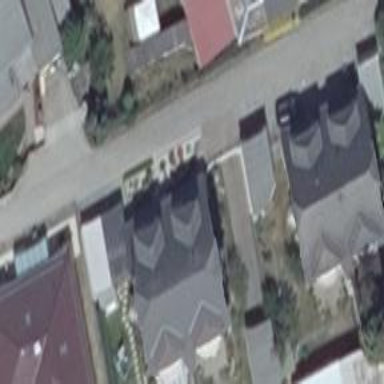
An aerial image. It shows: Semi-detached house.